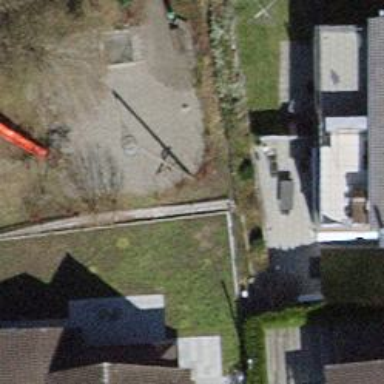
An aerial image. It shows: Playground with basket swing.